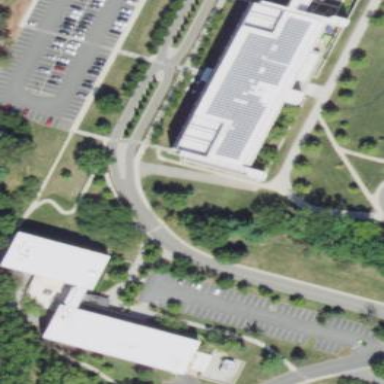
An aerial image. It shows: Office building.